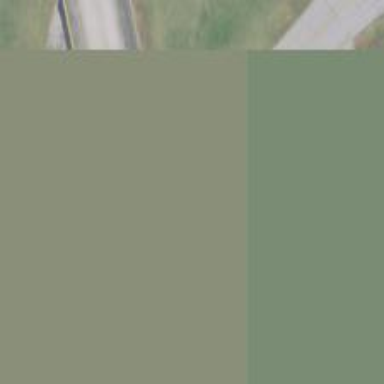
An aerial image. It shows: Image of taxiway at airport.